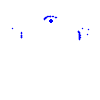
Particle: proton